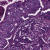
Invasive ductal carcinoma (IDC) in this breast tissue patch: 0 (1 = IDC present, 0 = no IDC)